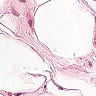
Metastatic tissue present: no